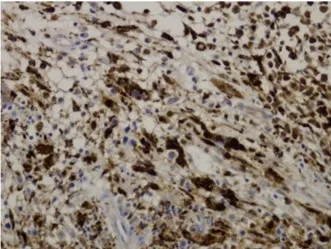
Patient 1 subsequent bone marrow biopsy. (C) Immunohistochemistry for CD68 showing membranous positivity in histiocytes and Langerhans cells (magnification 200X).
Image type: pathology (immunostaining)